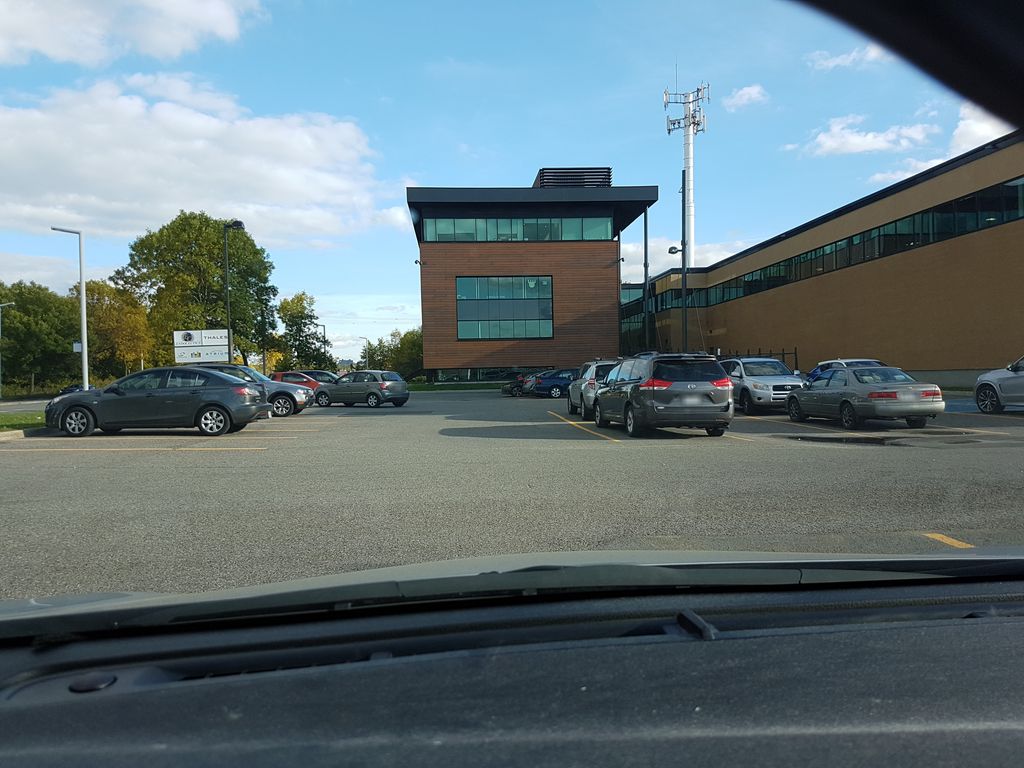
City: quebec_city